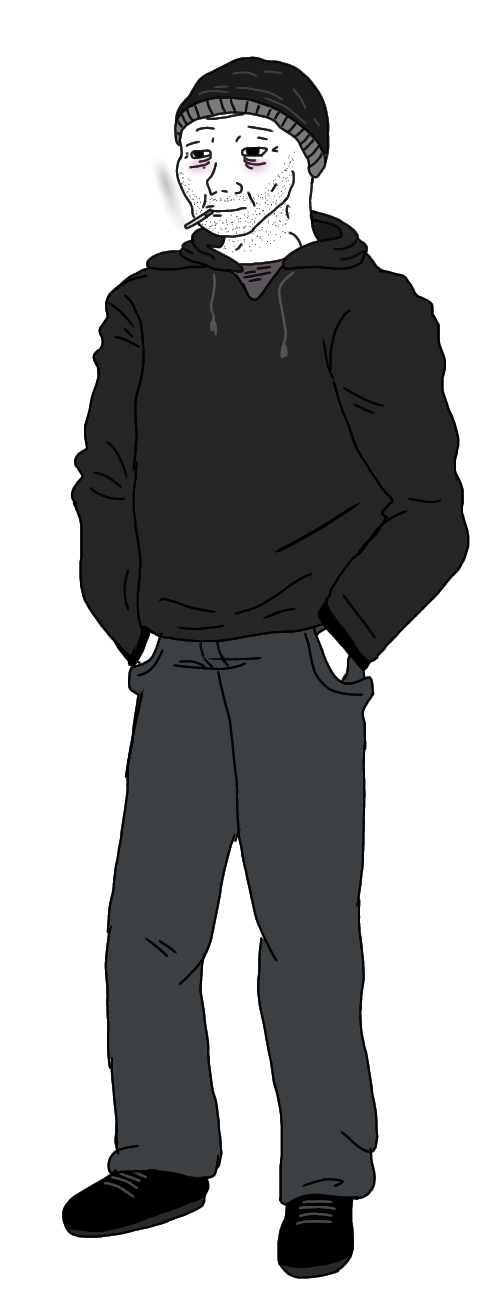
Label: 5_Doomer